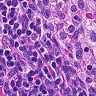
Metastatic tissue present: no